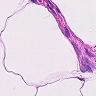
Metastatic tissue present: no